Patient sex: F
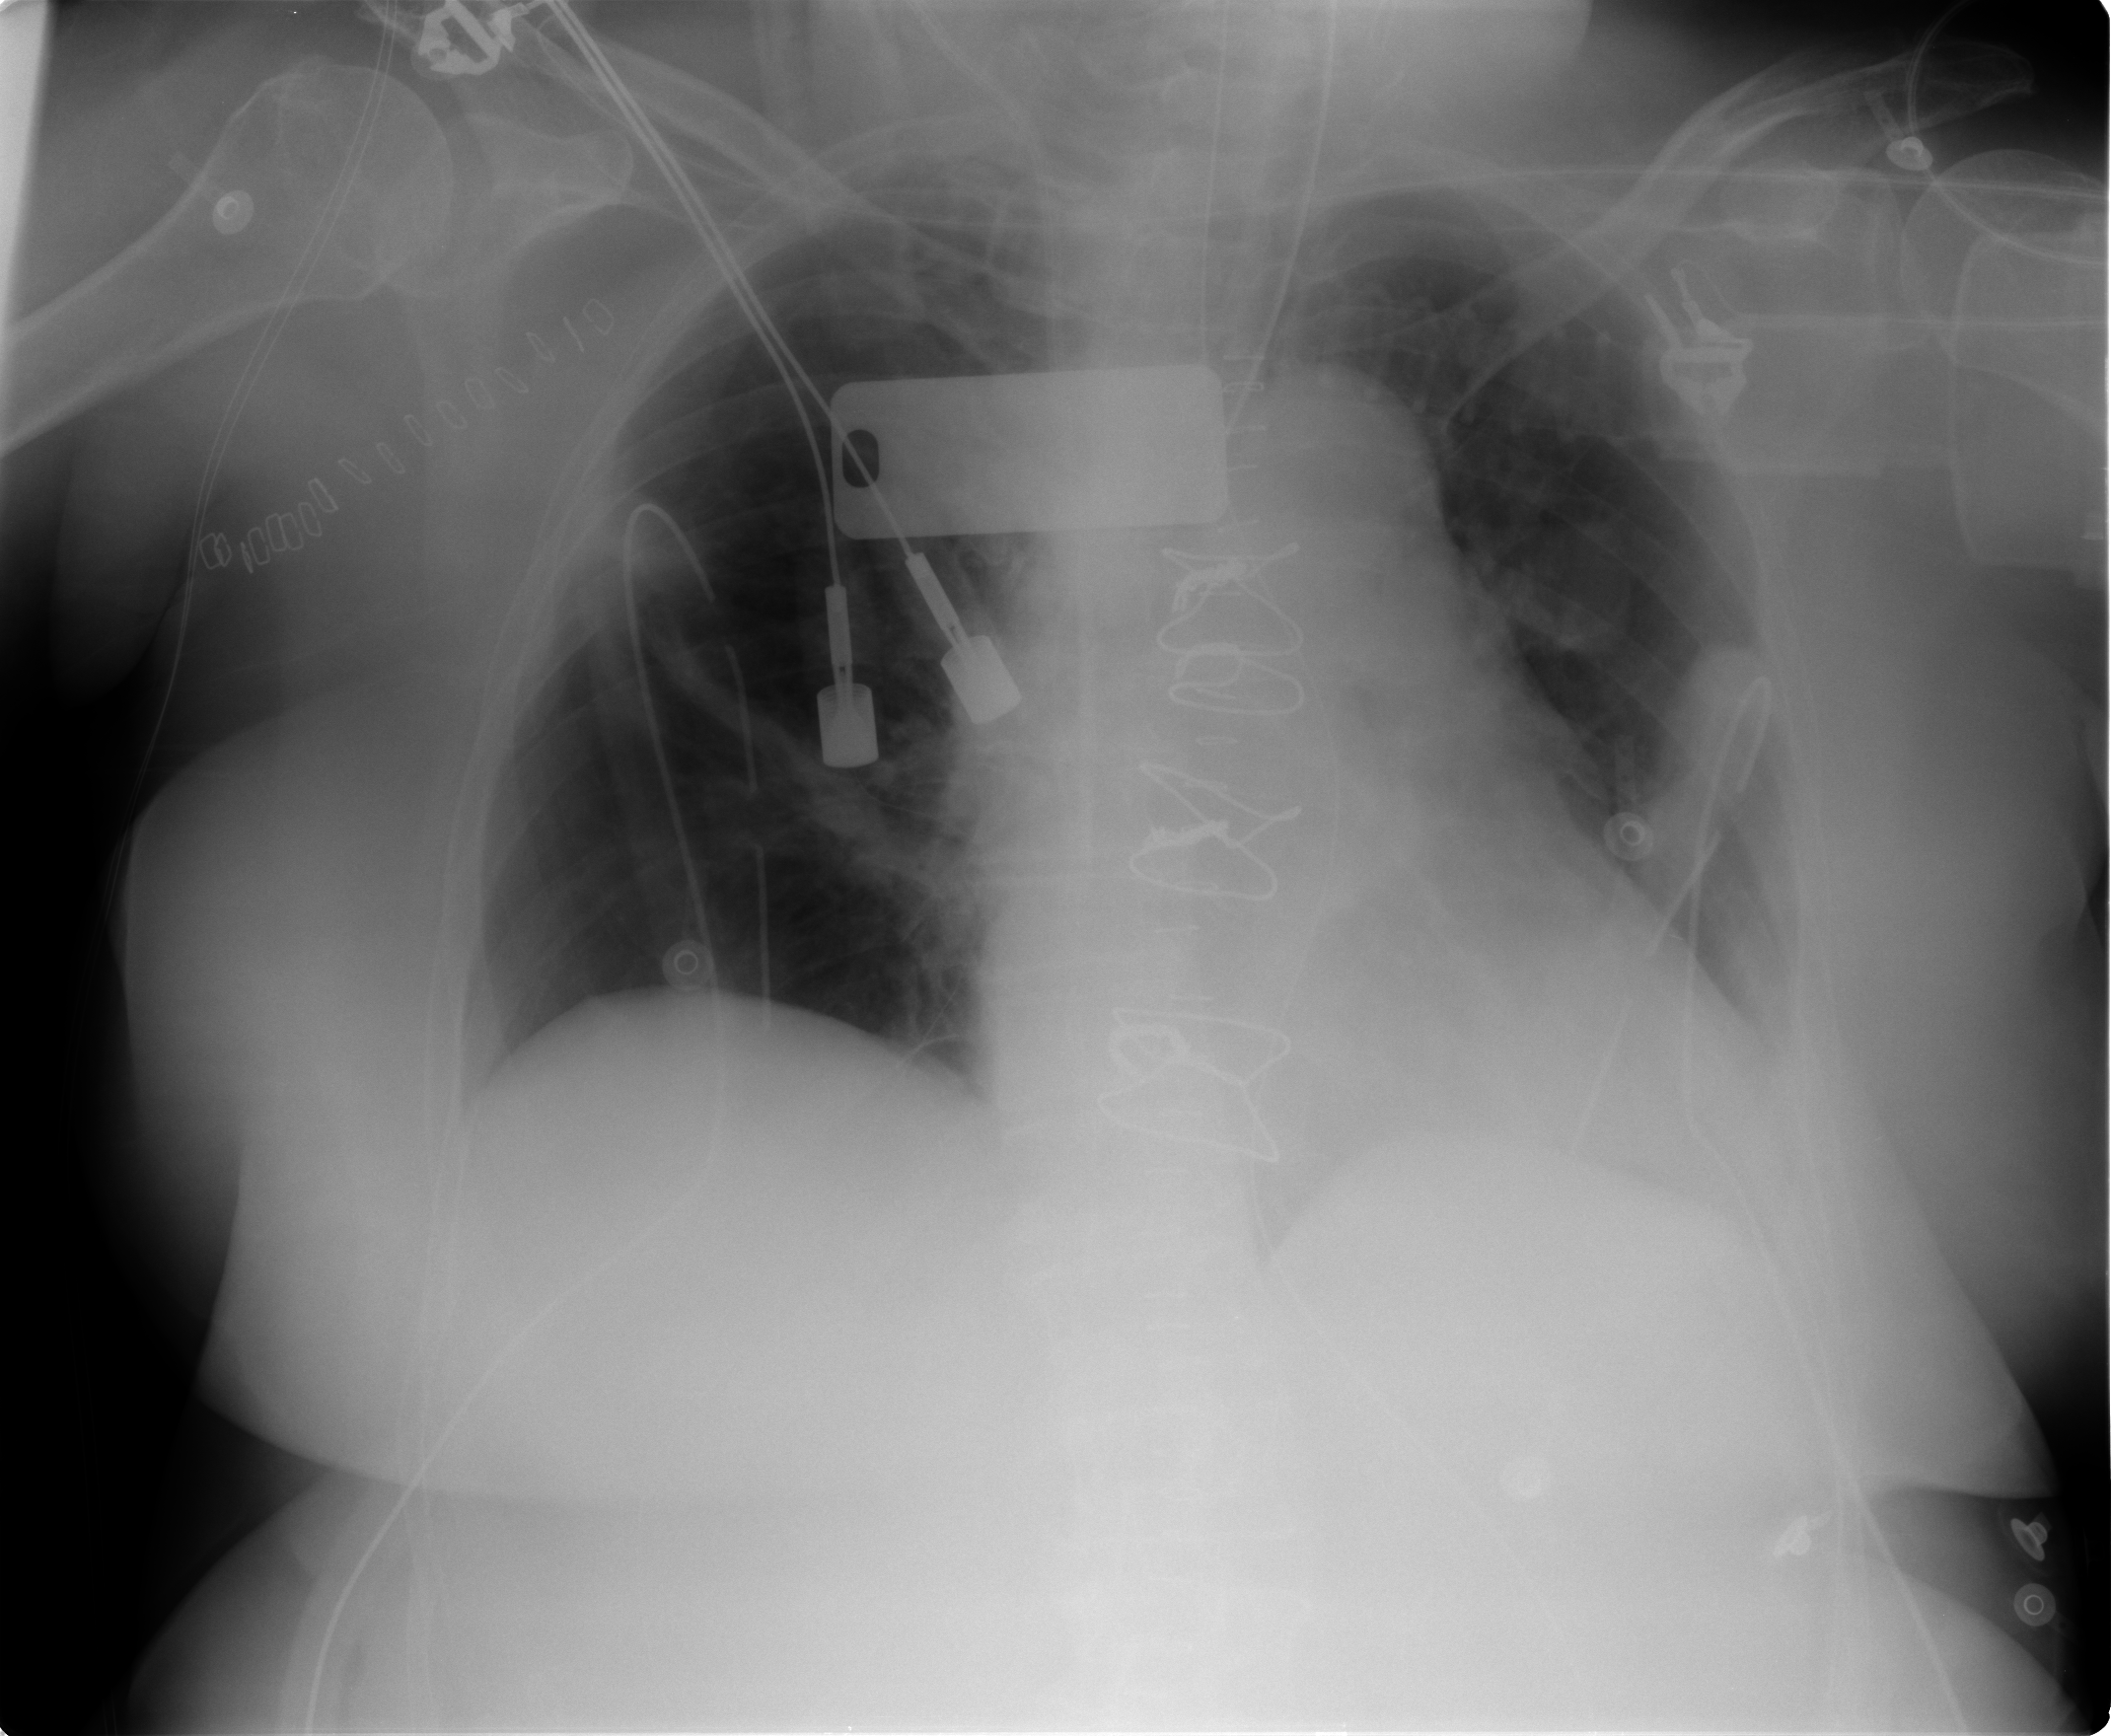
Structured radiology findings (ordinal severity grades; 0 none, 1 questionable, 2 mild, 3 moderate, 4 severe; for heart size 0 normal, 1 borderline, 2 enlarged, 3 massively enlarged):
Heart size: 2
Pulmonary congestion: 1
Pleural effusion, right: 0
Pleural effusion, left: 2
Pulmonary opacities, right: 0
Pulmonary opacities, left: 1
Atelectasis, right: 2
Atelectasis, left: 2